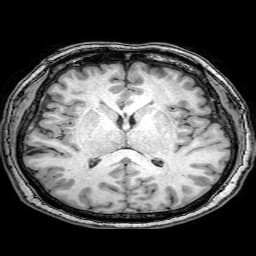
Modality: T1w
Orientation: coronal
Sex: female
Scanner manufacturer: philips
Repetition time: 0.00813 s
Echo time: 0.00372 s